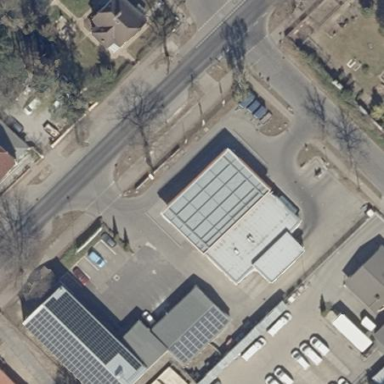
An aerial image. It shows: Fuel station located under roof.